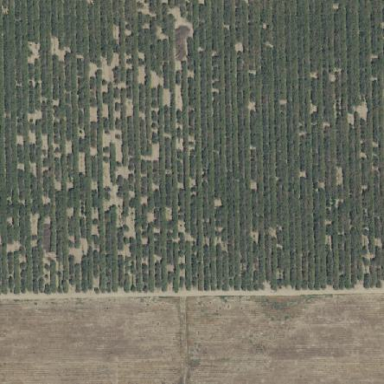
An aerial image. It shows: Orchard filled with almond trees.